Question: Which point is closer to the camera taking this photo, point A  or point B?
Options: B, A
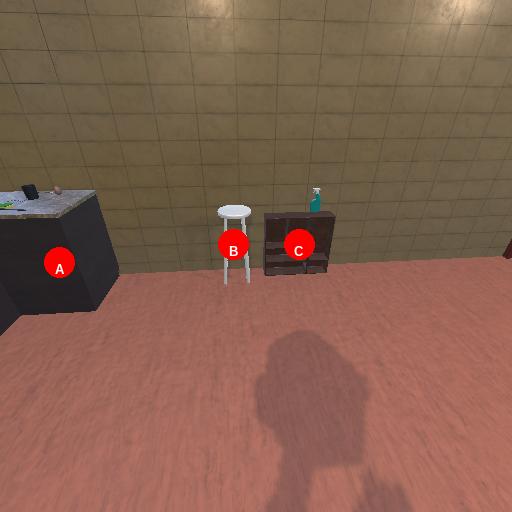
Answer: B